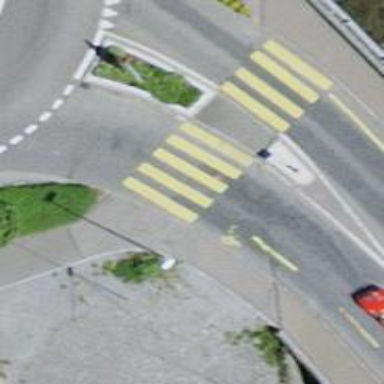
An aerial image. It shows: Secondary road with dedicated cycle lane.